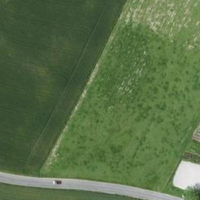
EUNIS habitat code: 52
Species observed at this site:
Gryllus campestris